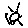
Label: sun